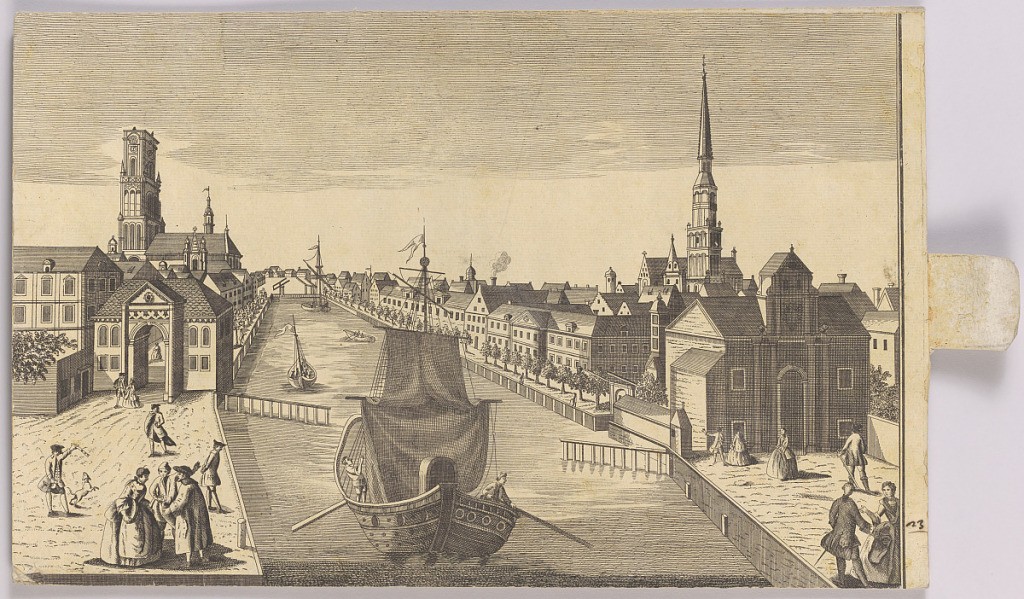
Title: Peep-Show Print, Vedute e Maraviglie di Roterdam
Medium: Engraving, brush and wash on paper
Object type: Print
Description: Peep-show print.